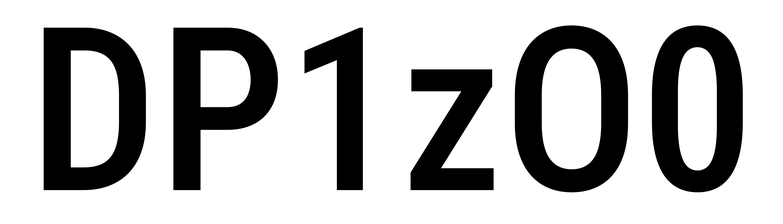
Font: Roboto_Condensed_Medium